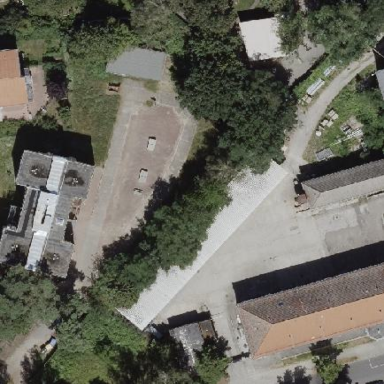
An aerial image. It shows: School.